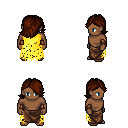
a pixel art fantasy rpg character, male body template, human, dark skin, yellow tattered cape, robe skirt, brown swoop hairstyle, cloth bracers, four views (front, back, left, right), 2x2 character sprite sheet, small pixel art, hard edges, no anti-aliasing